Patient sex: F
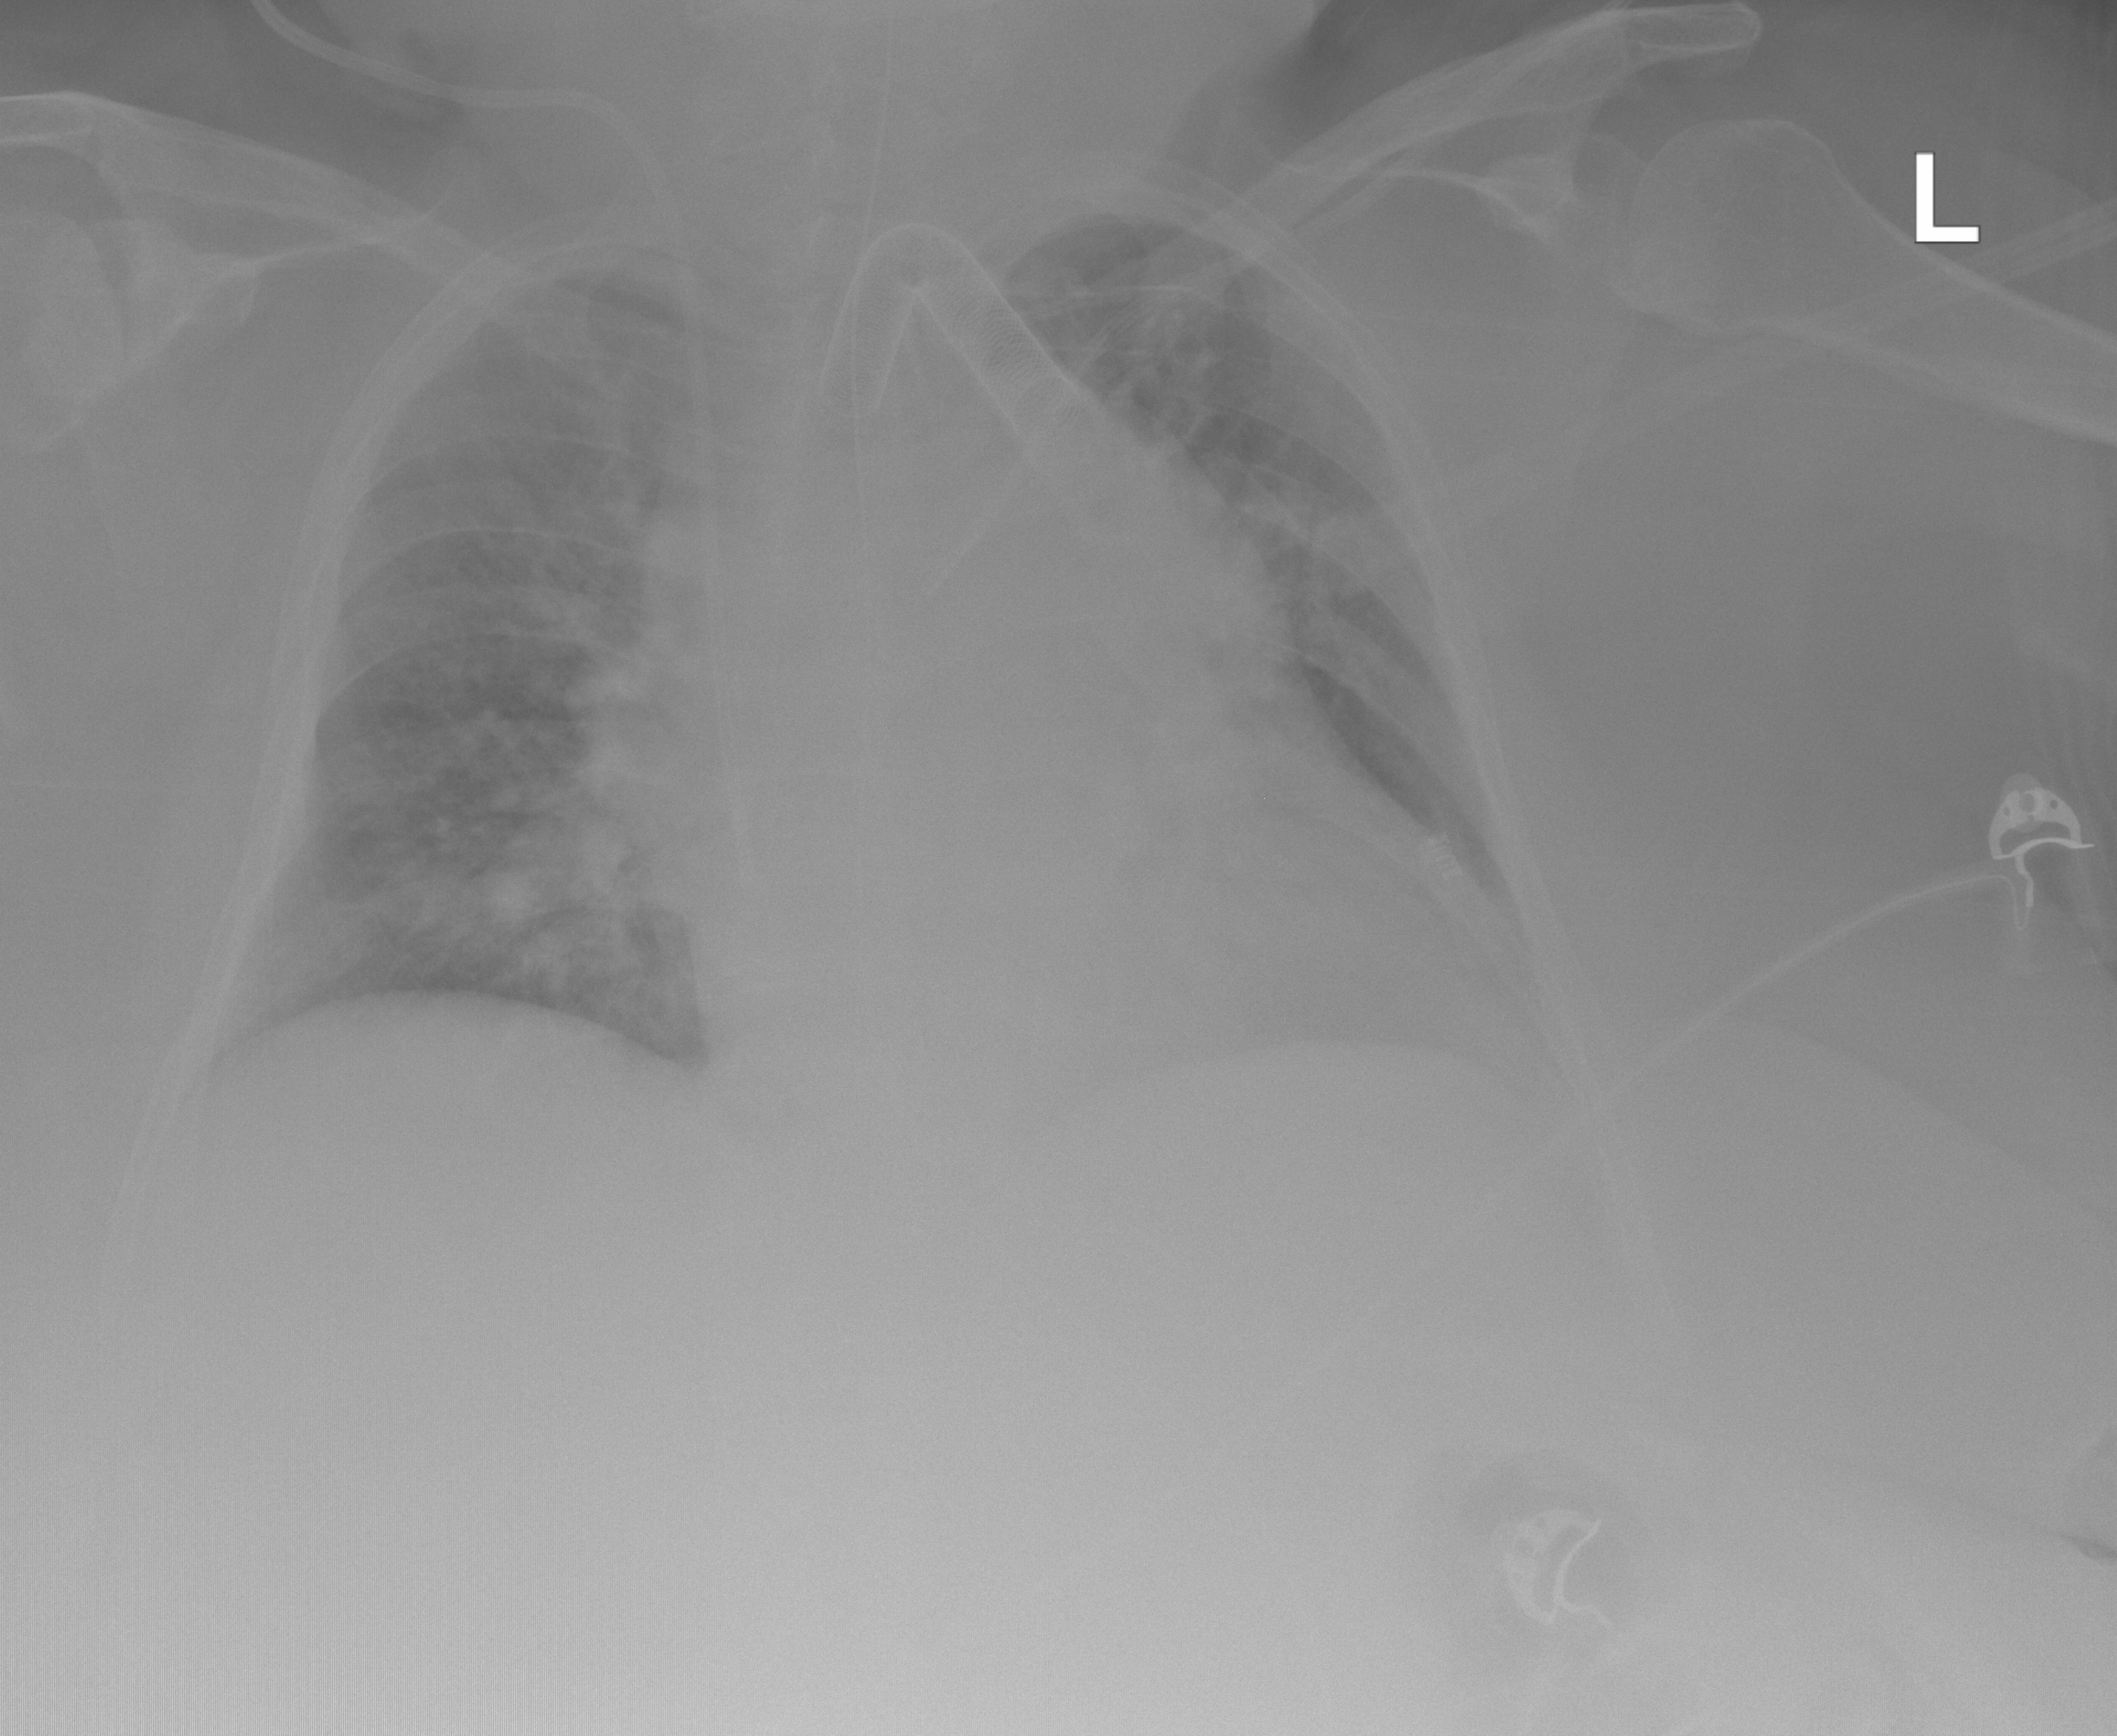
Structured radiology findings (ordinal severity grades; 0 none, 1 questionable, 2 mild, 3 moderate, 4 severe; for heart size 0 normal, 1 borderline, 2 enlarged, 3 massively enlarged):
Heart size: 2
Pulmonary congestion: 3
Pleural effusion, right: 0
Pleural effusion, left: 2
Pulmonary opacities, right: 2
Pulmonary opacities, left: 2
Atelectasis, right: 2
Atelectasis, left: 2